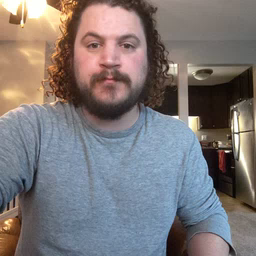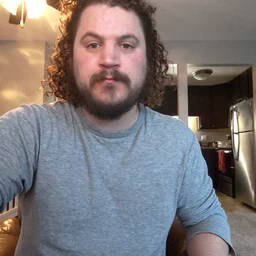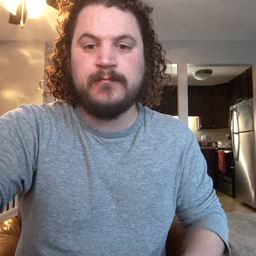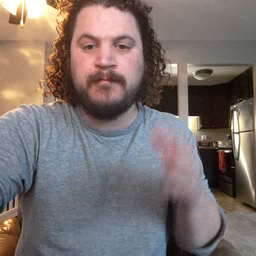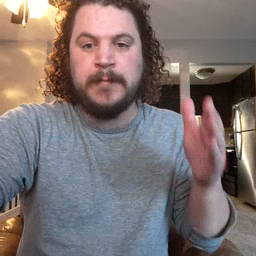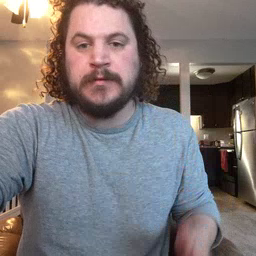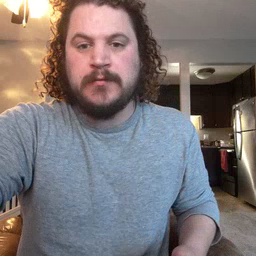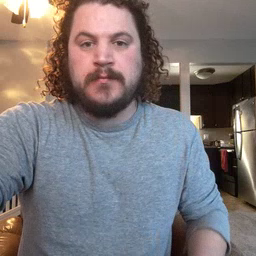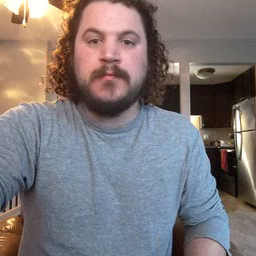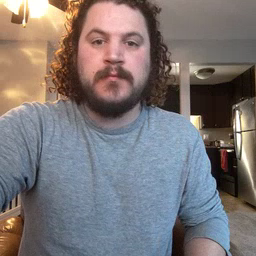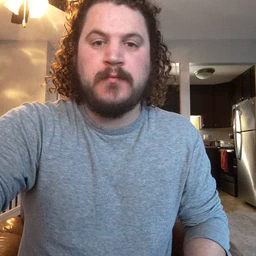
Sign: beside